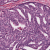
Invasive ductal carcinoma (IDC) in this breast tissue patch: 0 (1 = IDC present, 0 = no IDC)